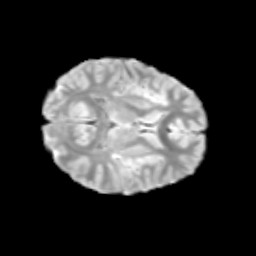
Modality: T2w
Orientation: axial
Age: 11
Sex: male
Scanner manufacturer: siemens
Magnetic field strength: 3 T
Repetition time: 3.8 s
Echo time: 0.07 s